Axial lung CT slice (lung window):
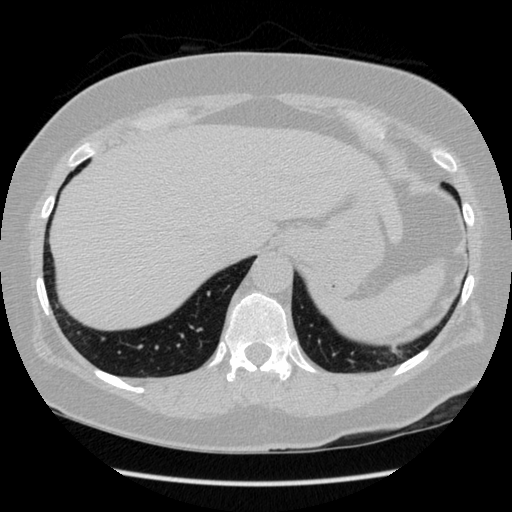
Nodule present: yes
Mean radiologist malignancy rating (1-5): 1